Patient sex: M
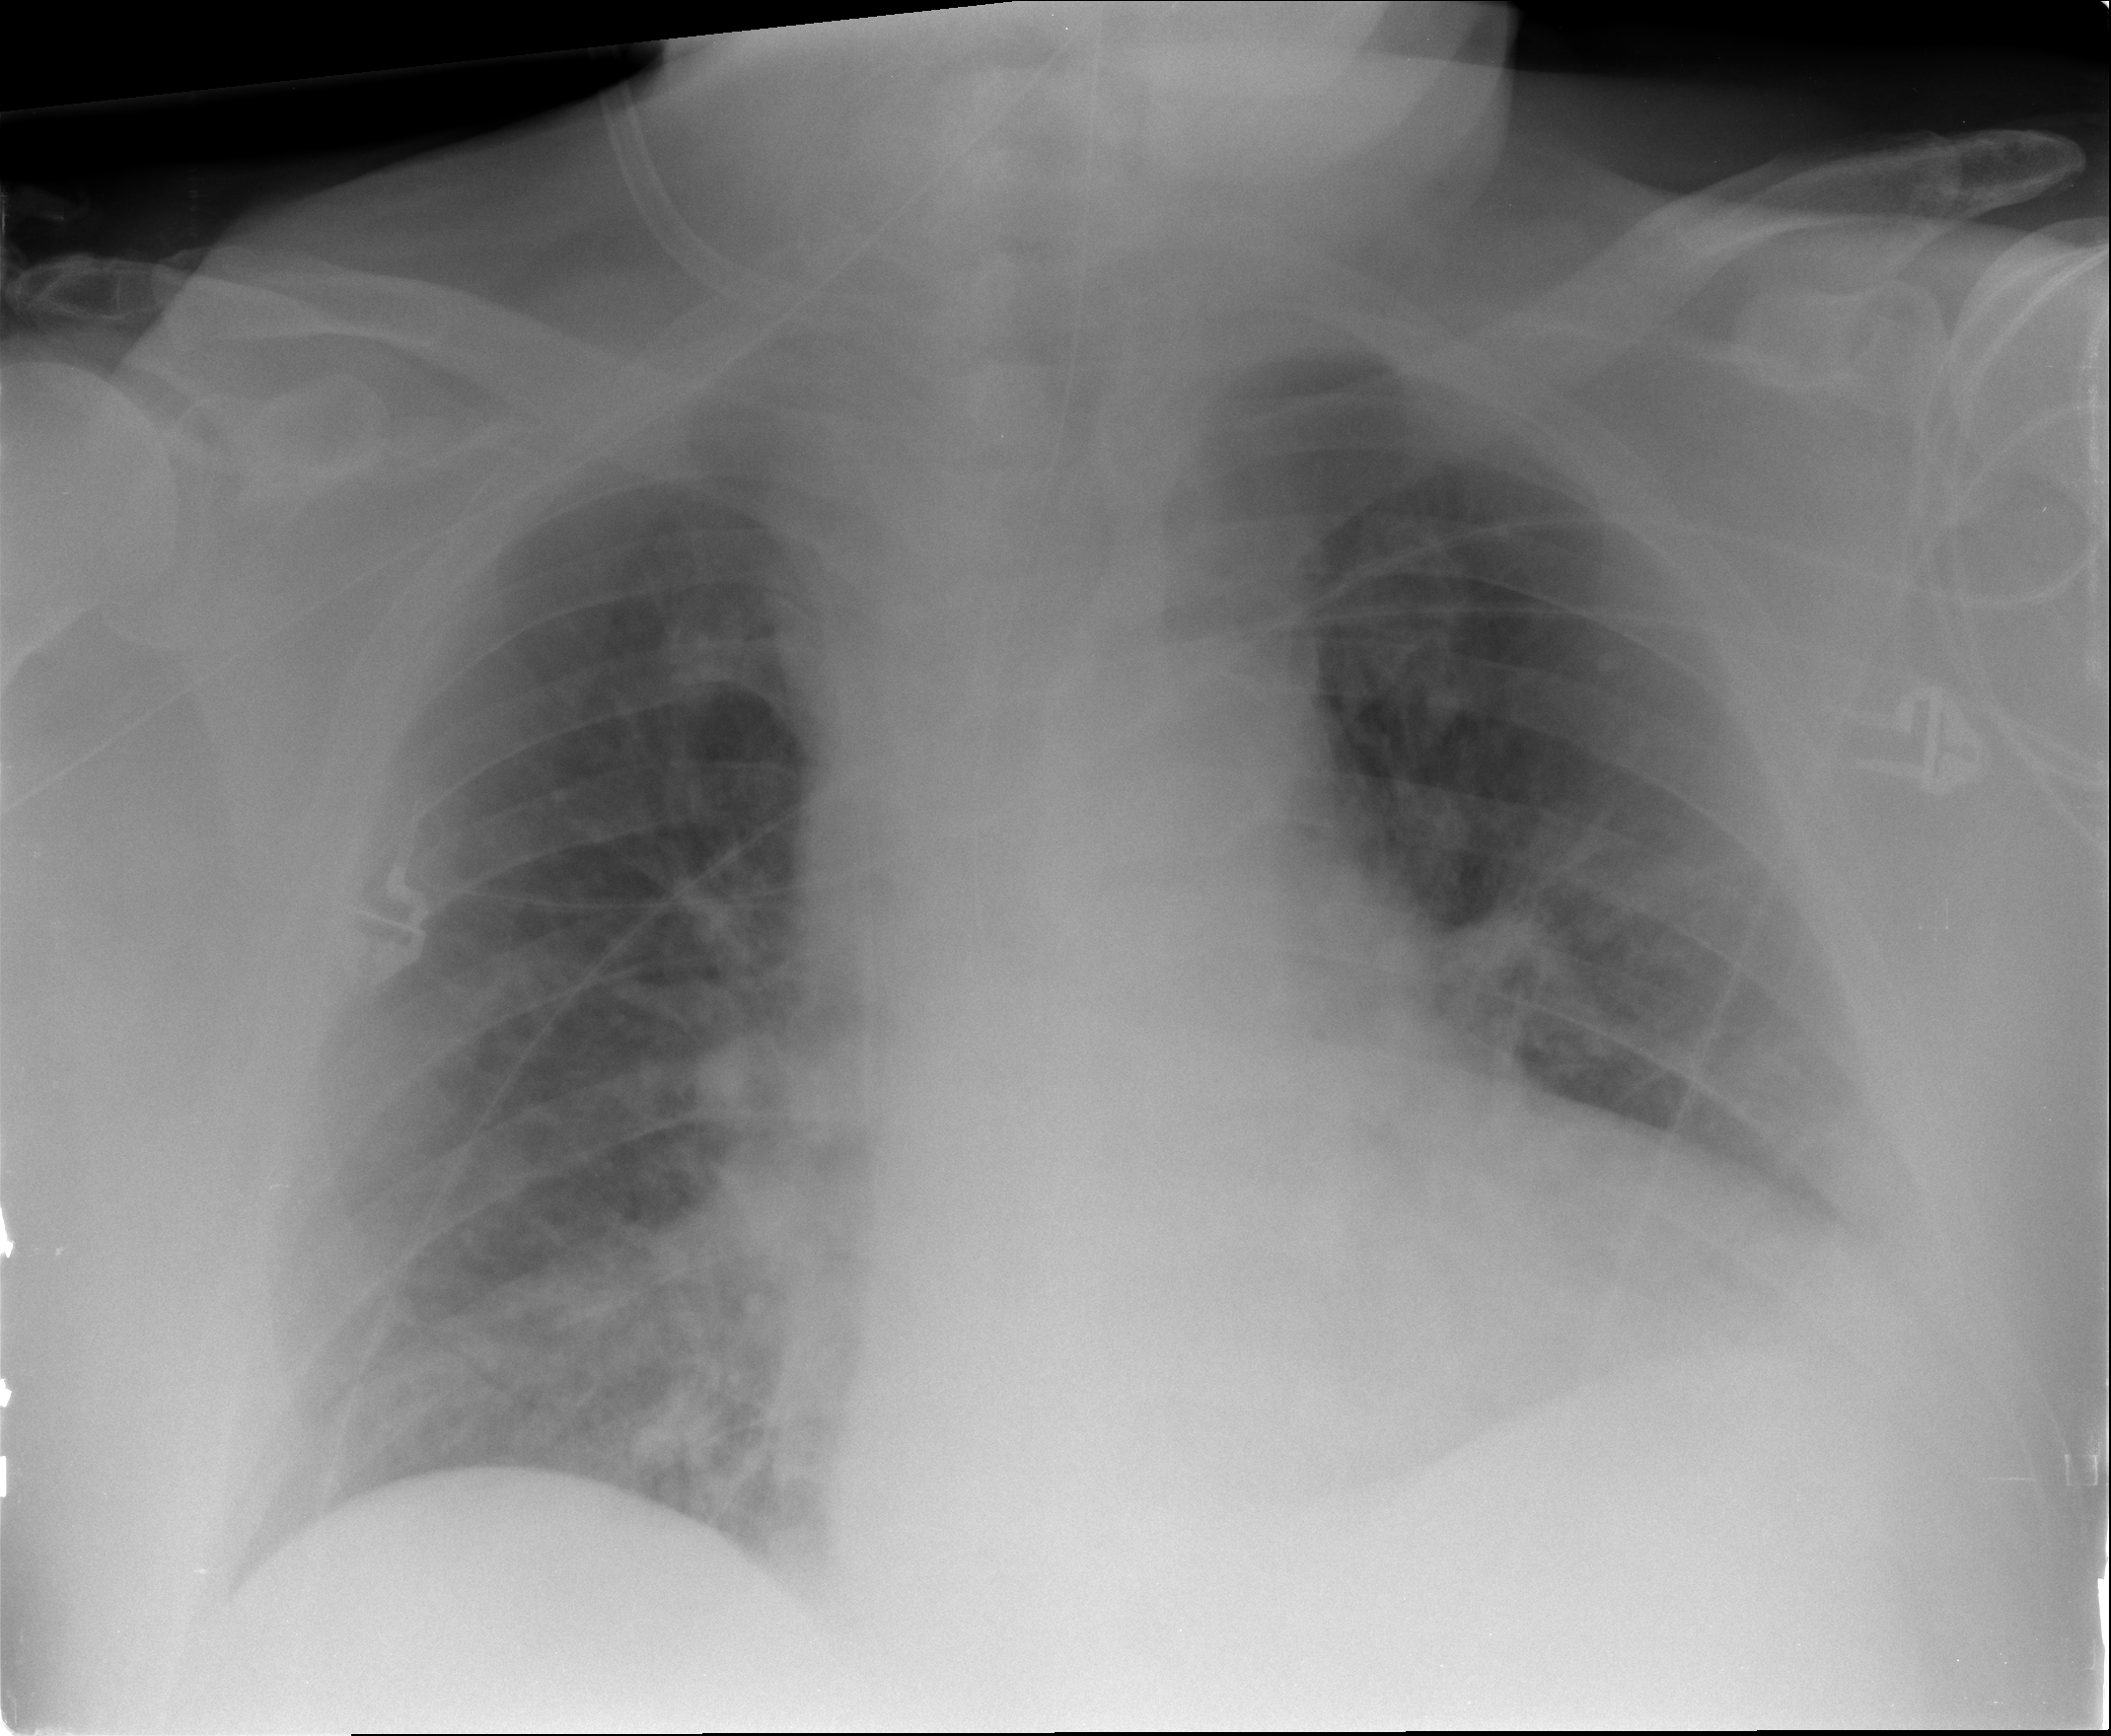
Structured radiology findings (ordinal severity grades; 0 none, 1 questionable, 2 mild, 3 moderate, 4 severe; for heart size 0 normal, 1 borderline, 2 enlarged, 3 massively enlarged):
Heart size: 1
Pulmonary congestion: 2
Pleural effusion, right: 0
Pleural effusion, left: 2
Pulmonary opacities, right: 2
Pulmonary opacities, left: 0
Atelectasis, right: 0
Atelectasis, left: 2